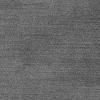
Atmospheric dust classification: dusty